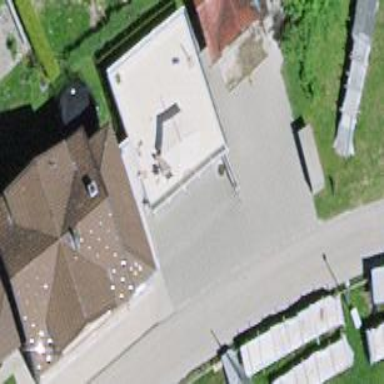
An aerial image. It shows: Carport structure.